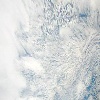
Label: cloud